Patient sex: M
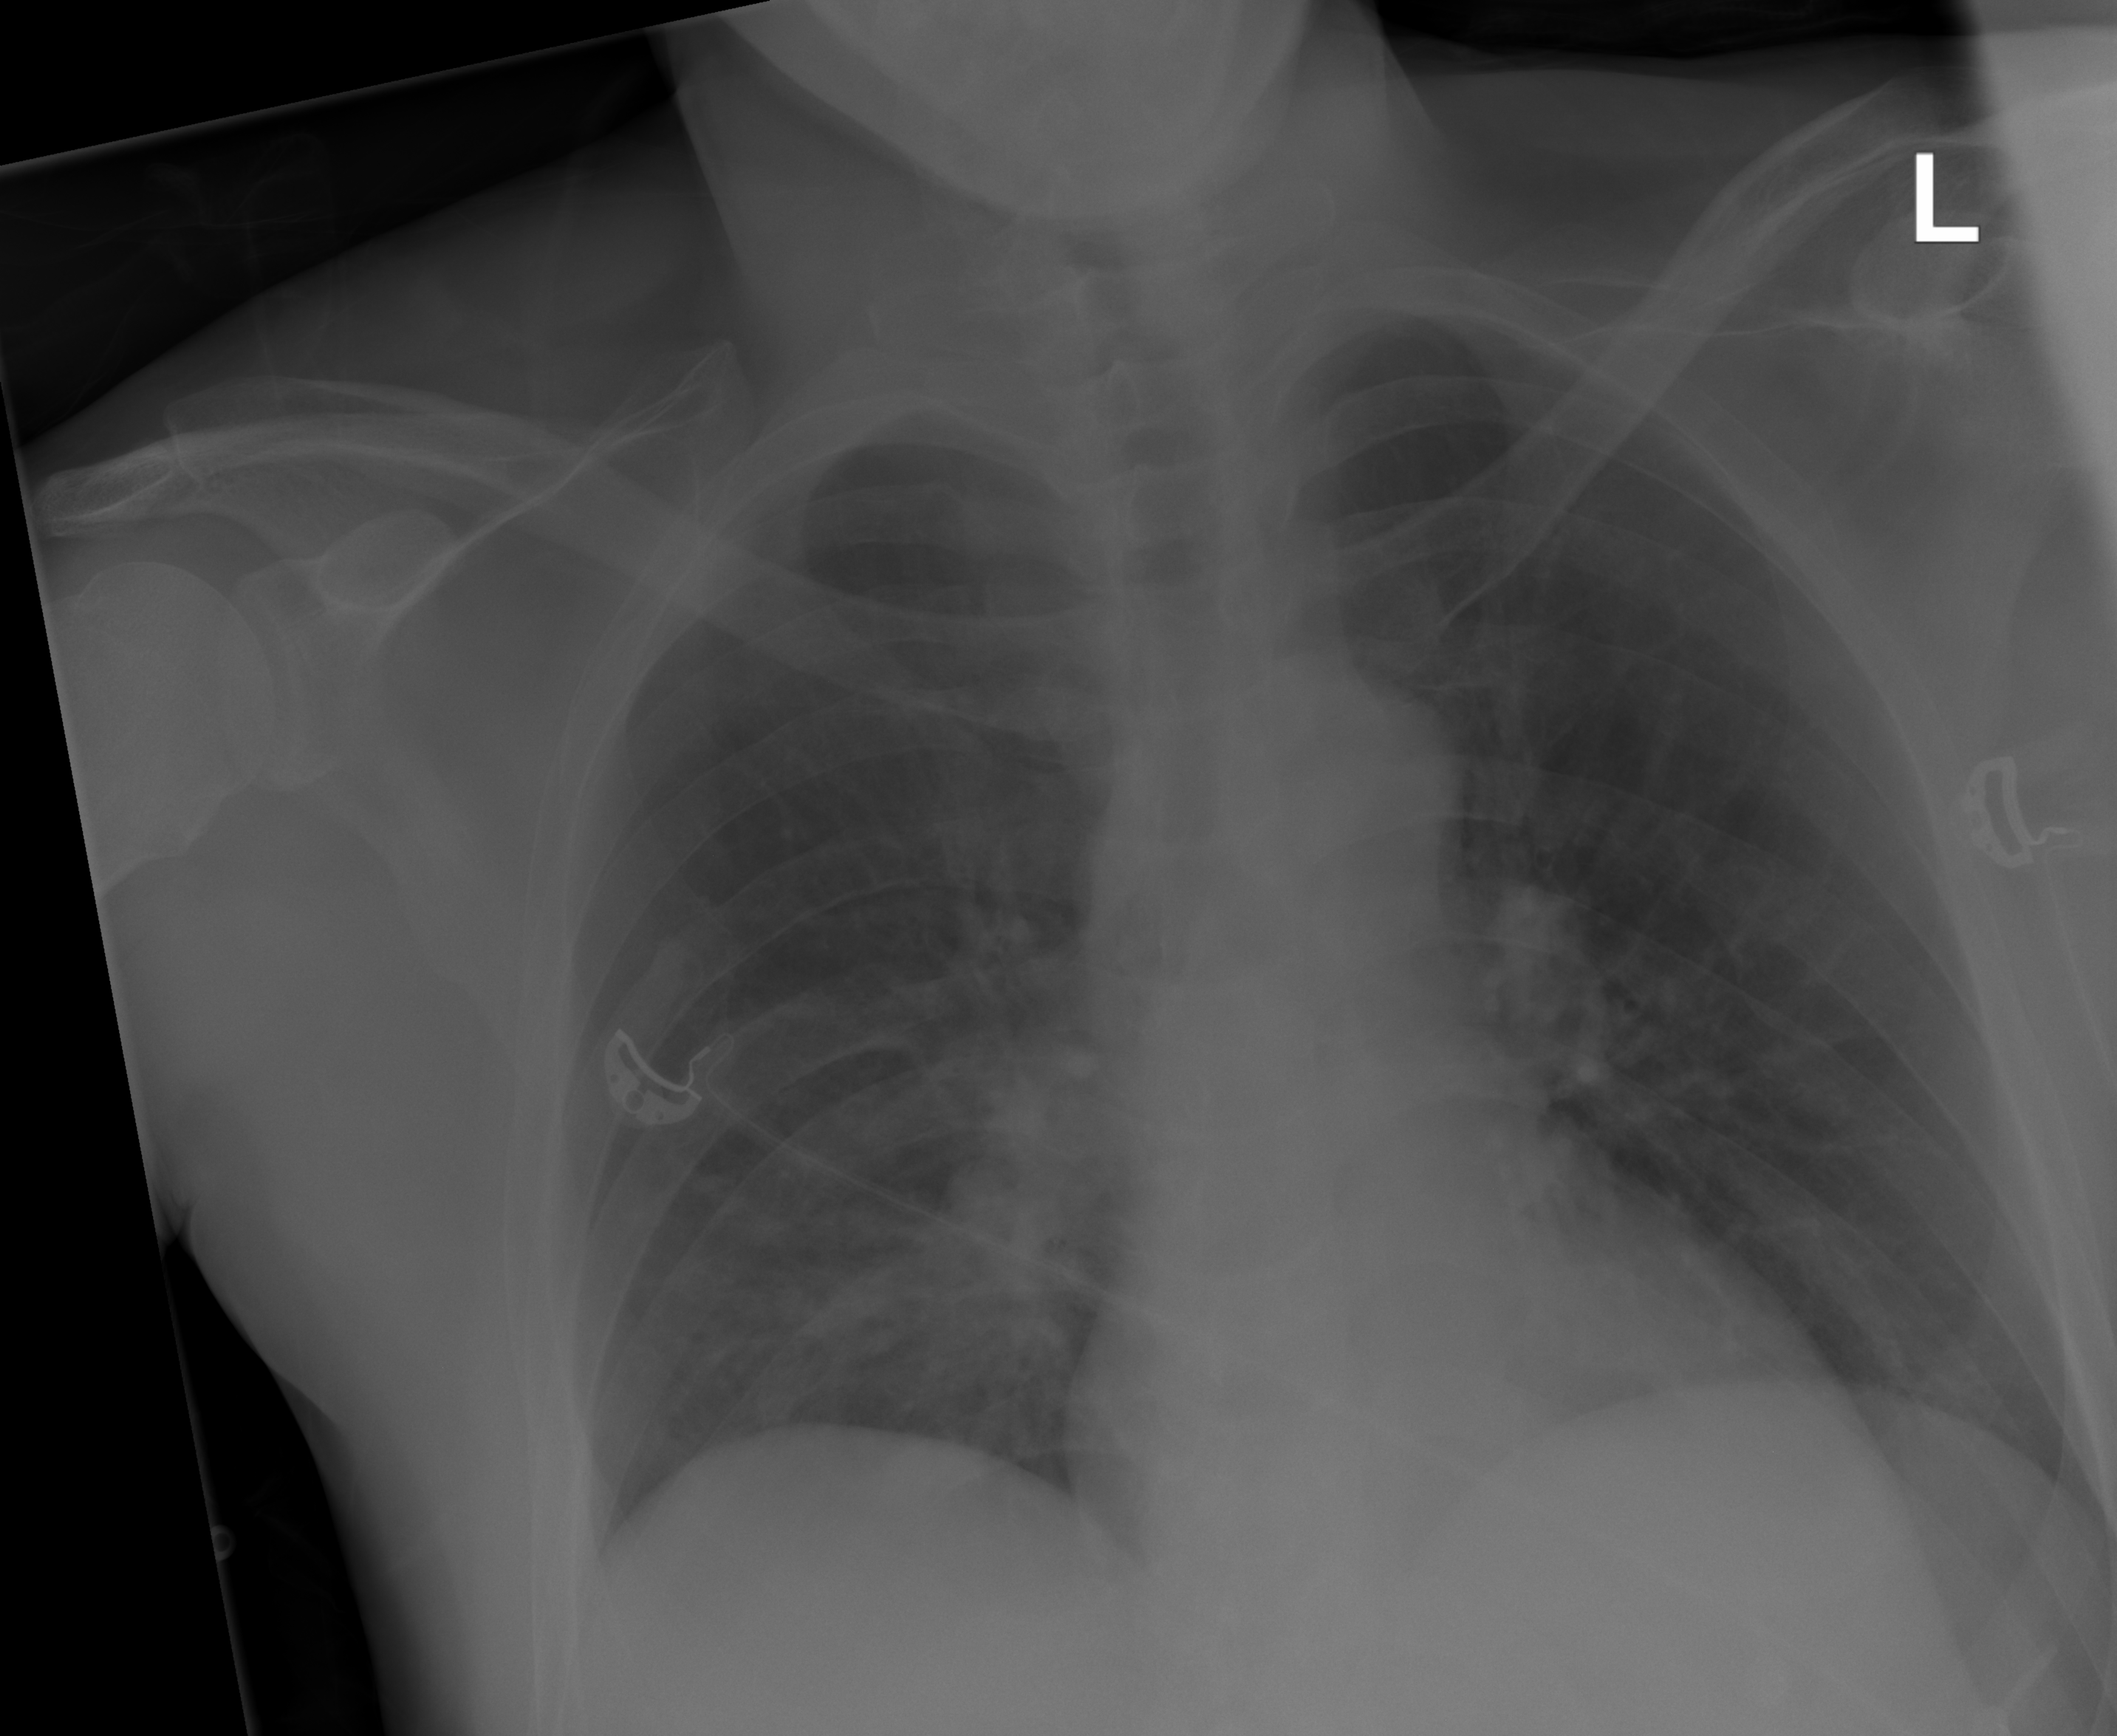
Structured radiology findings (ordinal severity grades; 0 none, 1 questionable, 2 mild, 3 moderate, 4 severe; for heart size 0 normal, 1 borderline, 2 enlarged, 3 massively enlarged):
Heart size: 0
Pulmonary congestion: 0
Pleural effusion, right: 0
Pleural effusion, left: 0
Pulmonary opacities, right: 2
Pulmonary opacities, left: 0
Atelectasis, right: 0
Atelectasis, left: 0